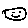
Label: smiley face